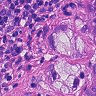
Metastatic tissue present: yes